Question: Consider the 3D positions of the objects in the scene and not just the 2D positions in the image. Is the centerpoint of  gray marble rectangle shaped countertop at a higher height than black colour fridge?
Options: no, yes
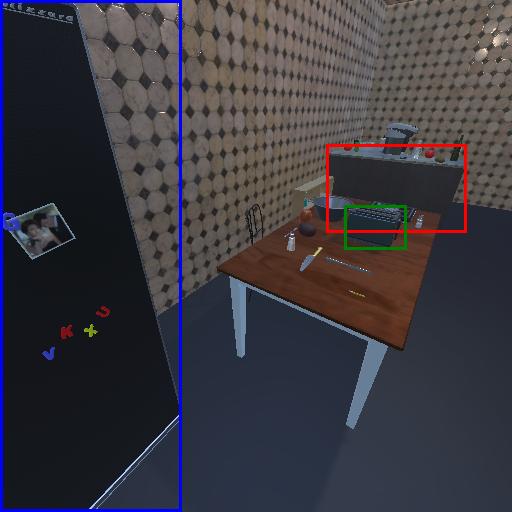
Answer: no